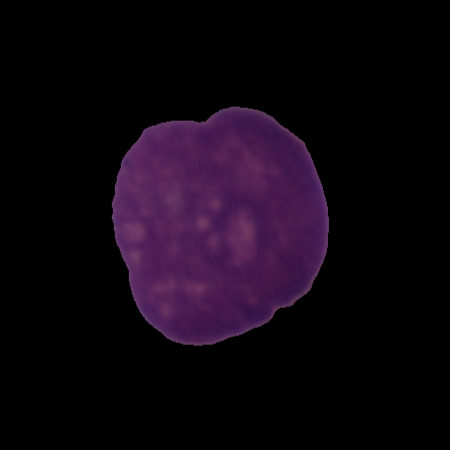
Label: cancer